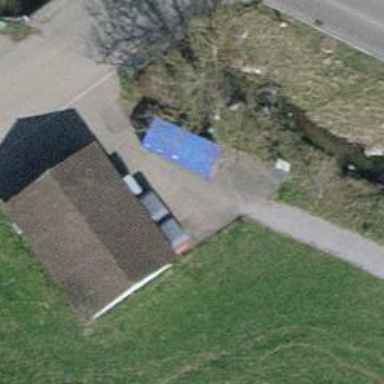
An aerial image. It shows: Recycling container at amenity designated for recycling.